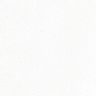
Metastatic tissue present: no